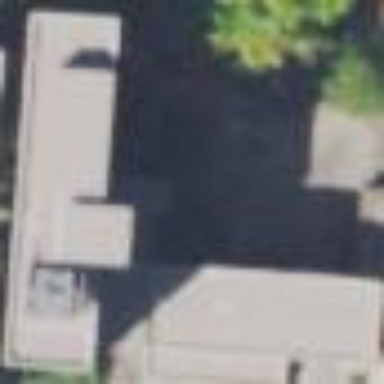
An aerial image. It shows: Dormitory building.